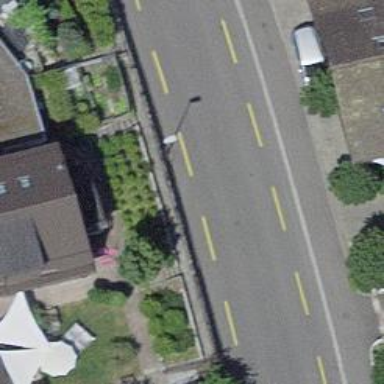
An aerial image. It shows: Residential road with asphalt surface and lane for cyclists on both sides.